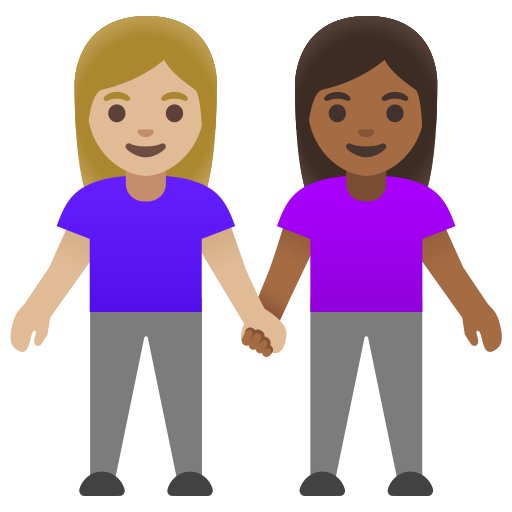
Emoji: 👩🏼‍🤝‍👩🏾